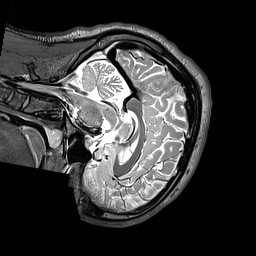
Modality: T2w
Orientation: sagittal
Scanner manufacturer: siemens
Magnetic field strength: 3 T
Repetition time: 3.2 s
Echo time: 0.406 s